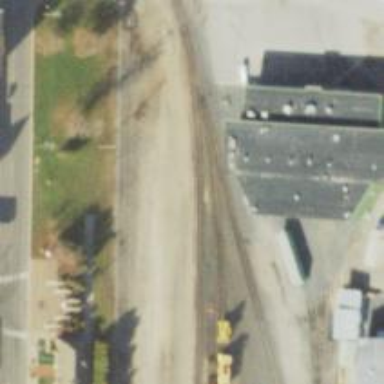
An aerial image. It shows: Railway yard in service.